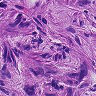
Metastatic tissue present: yes